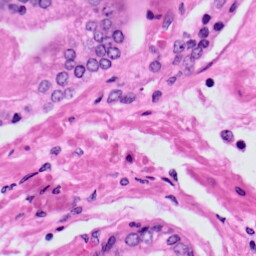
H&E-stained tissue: Prostate